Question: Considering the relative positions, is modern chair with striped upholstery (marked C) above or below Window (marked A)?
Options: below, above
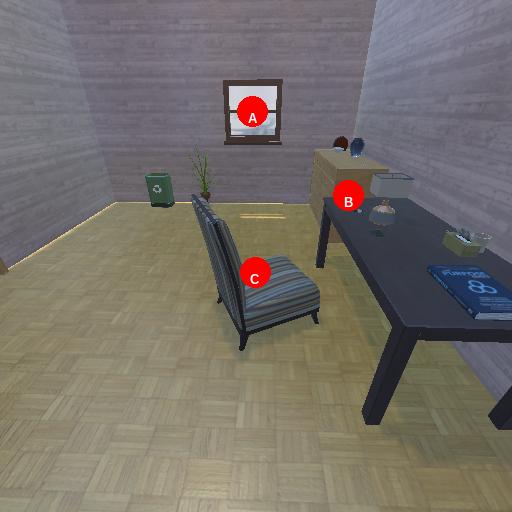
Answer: below